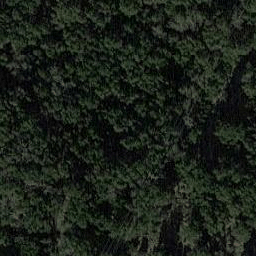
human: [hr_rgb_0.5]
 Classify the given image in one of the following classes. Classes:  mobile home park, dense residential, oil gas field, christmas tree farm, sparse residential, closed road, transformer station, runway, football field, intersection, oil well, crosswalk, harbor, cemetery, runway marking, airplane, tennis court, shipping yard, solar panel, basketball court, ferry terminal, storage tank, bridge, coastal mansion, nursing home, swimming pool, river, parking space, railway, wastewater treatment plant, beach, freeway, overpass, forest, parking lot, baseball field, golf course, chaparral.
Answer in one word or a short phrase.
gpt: forest